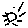
Label: sun